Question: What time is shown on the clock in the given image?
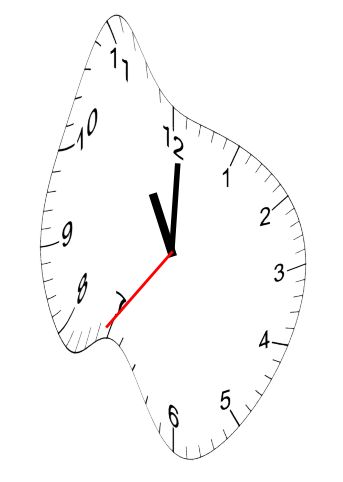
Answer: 11:00:36